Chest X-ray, PA view. Patient: 58 years old, sex M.
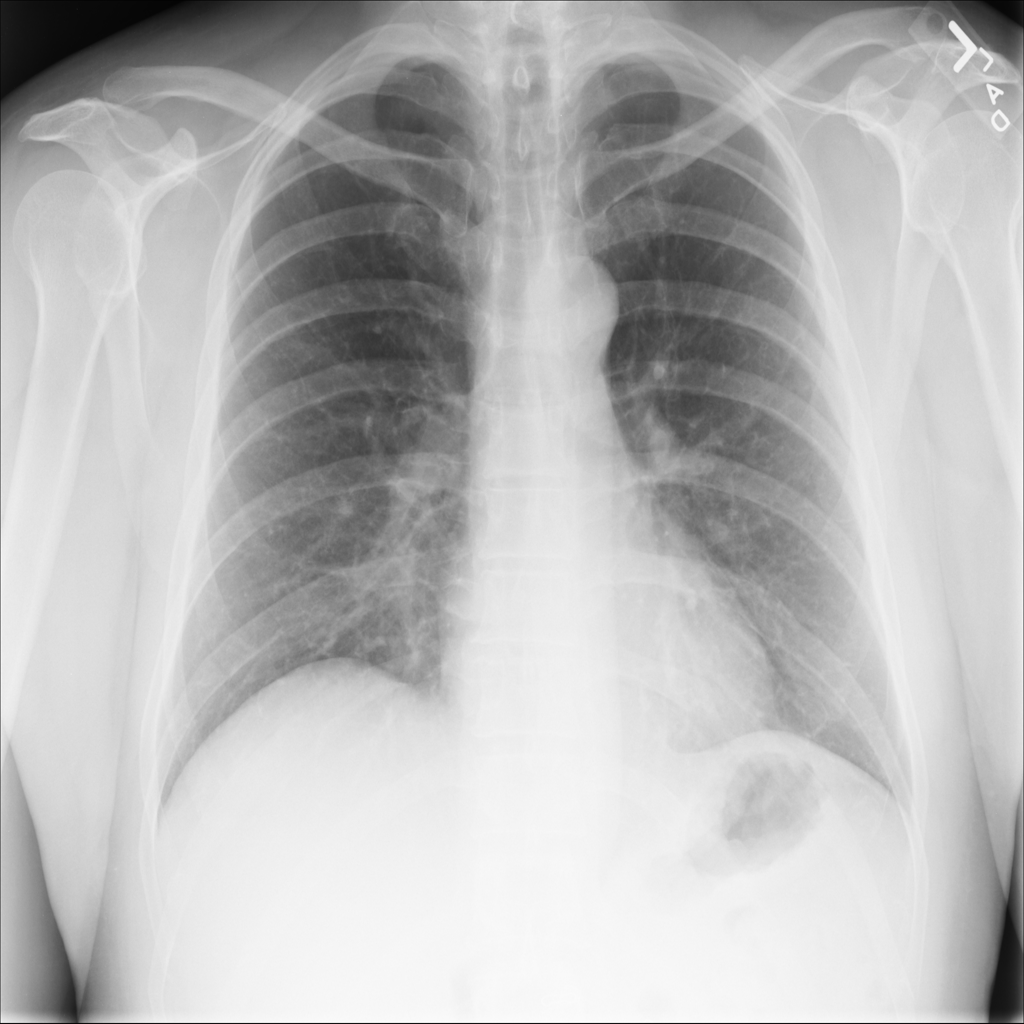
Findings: Atelectasis